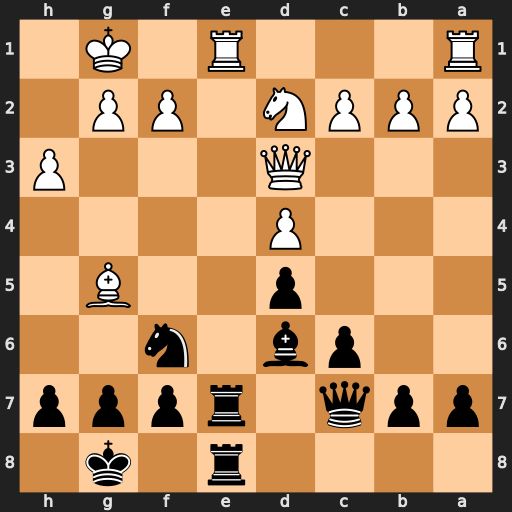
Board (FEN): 4r1k1/ppq1rppp/2pb1n2/3p2B1/3P4/3Q3P/PPPN1PP1/R3R1K1
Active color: b
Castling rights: -
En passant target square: -
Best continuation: Rxe1+ Rxe1 Rxe1+